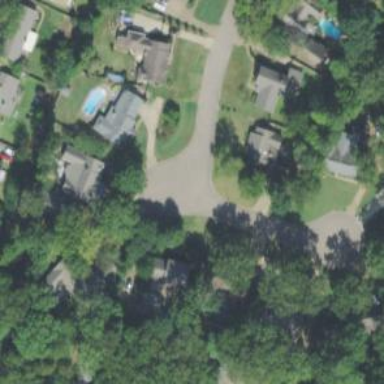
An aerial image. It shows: Residential road.